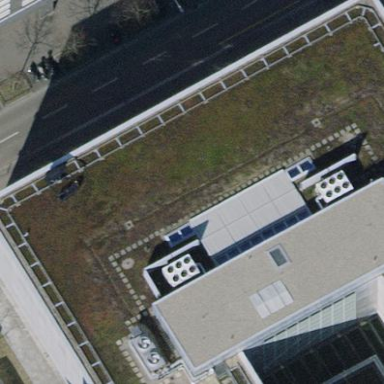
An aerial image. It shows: Office building with flat roof.